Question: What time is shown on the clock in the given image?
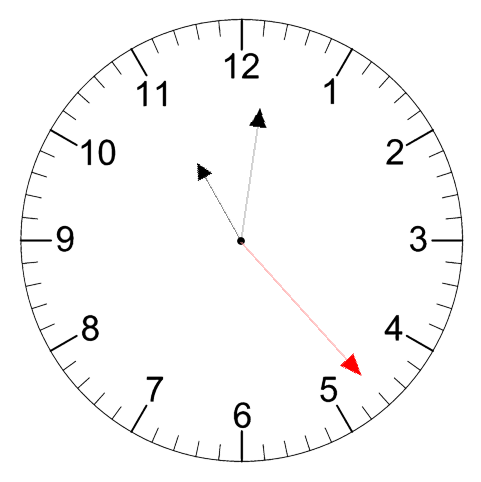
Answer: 11:01:23